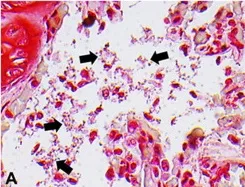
Representative photomicrographs of gram staining. (A) Gram-negative bacterial colonies (arrows) in the lungs. 800x magnification.
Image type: pathology (gram)